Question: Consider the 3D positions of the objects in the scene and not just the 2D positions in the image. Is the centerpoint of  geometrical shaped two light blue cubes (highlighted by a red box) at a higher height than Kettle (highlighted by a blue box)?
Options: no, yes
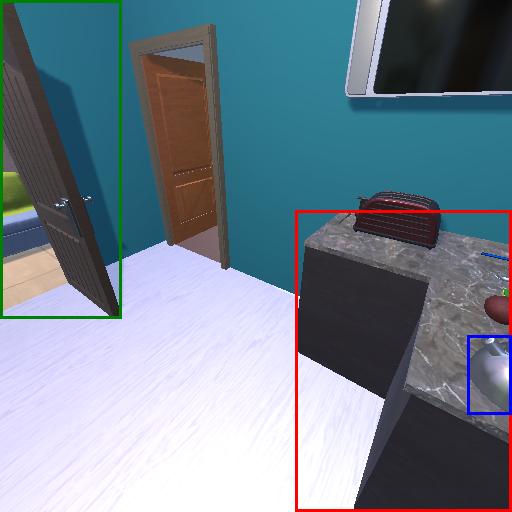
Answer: no